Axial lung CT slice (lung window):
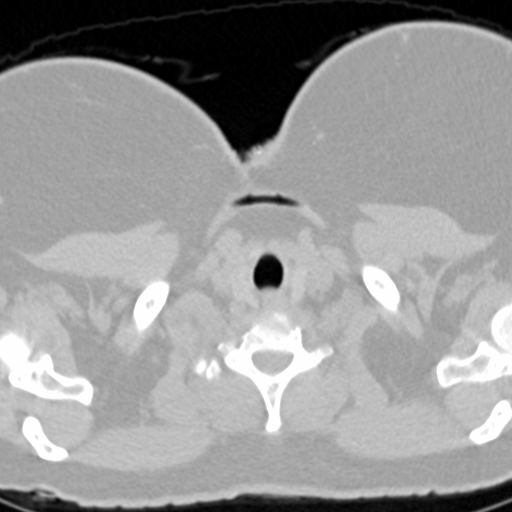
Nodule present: no